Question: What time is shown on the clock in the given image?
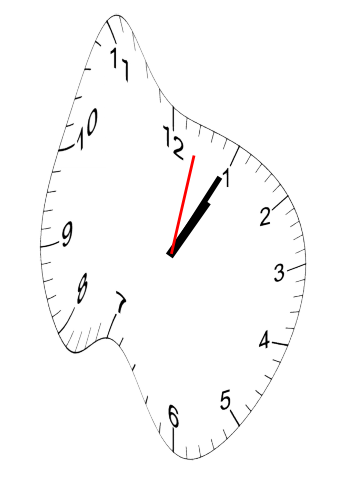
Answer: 01:05:02